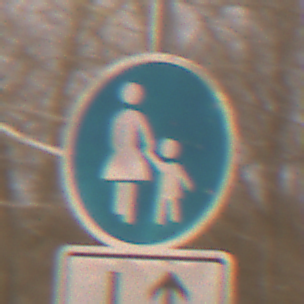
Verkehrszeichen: Gehweg
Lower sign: RichtungsangabeDurchPfeile8
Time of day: Night
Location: Outdoor (Urban)
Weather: Overcast
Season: Winter
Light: Artificial